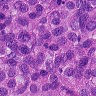
Metastatic tissue present: yes